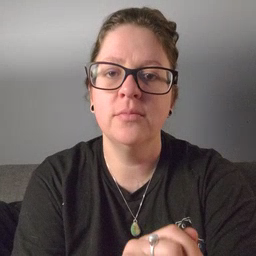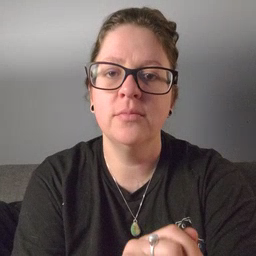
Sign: garbage